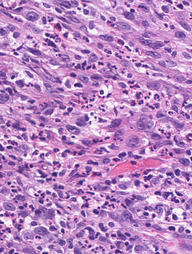
Tumor epithelial tissue: yes
Tumor-associated stroma tissue: yes
Normal tissue: no